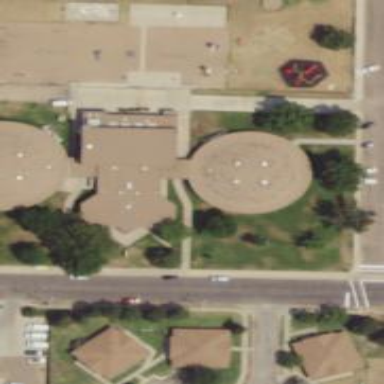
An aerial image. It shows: School building.